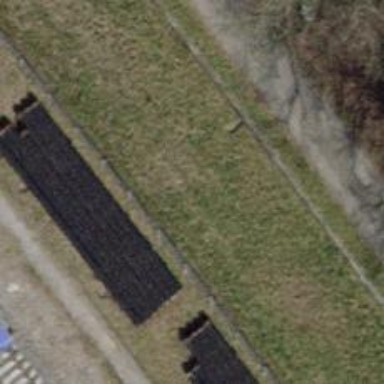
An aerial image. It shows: Fence.